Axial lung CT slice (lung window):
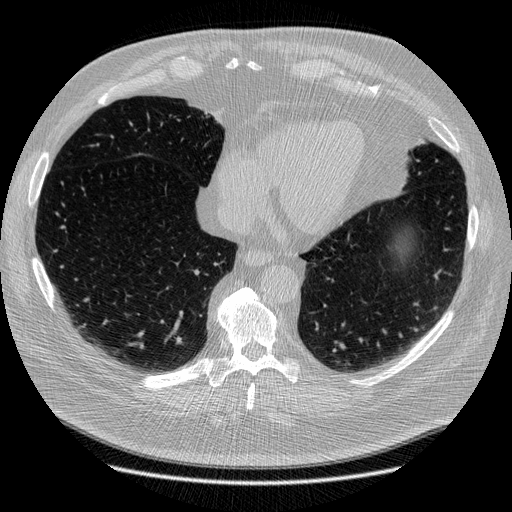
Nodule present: no